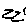
Label: zigzag